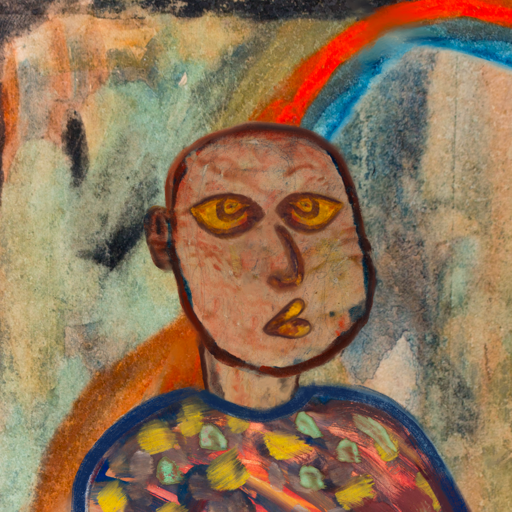
Background: Childish, Head And Neck Side: Orphan, Face Side: Comrade, Bust: Mother_And_Son_Mother, Hair Side: Blank, Head Accessory: Blank, Second Necklace: Blank, Necklace: Blank, Baby: Blank